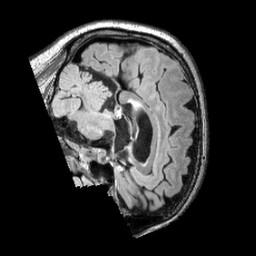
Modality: FLAIR
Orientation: sagittal
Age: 64
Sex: male
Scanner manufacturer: siemens
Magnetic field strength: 3 T
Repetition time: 5 s
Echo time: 0.387 s